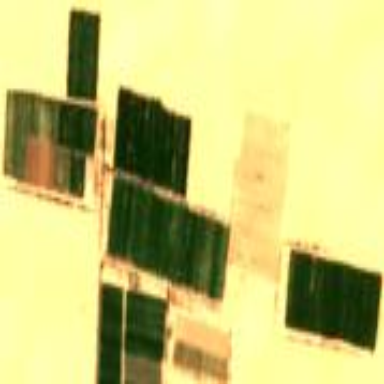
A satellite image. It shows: Farmland with wheat crops.